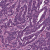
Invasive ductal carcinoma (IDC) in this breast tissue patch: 1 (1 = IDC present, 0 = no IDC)